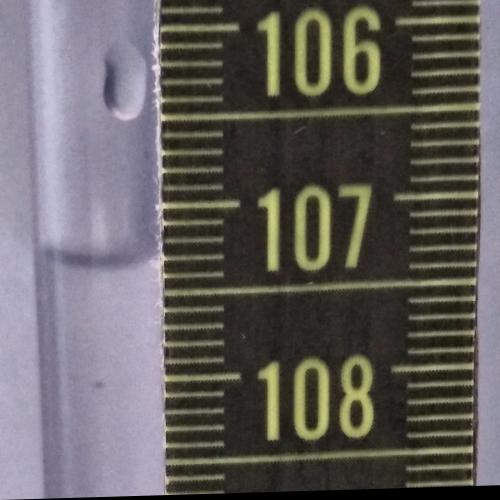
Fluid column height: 107.3 cm